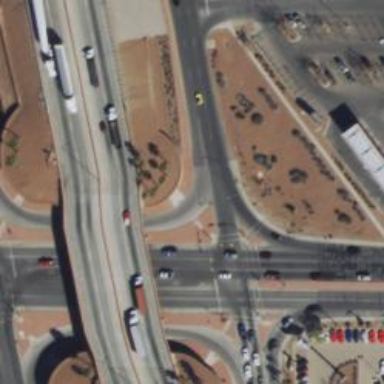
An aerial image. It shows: Frontage road that is classified as secondary link.